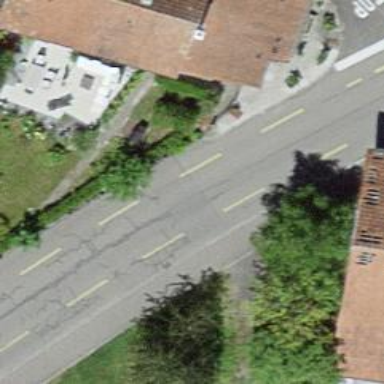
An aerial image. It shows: Tertiary road with asphalt surface including cycle lane.